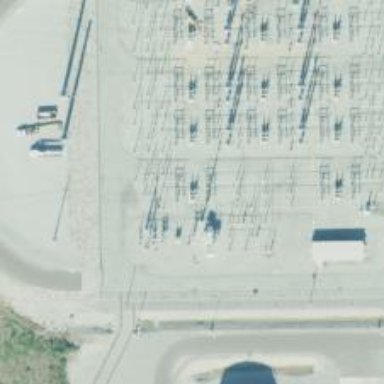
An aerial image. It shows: Switch for power supply.